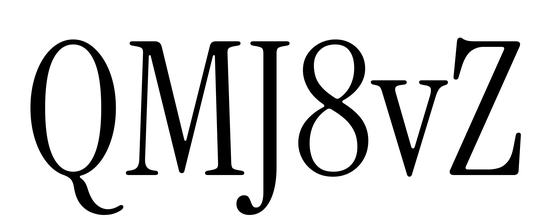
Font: InstrumentSerif-Regular